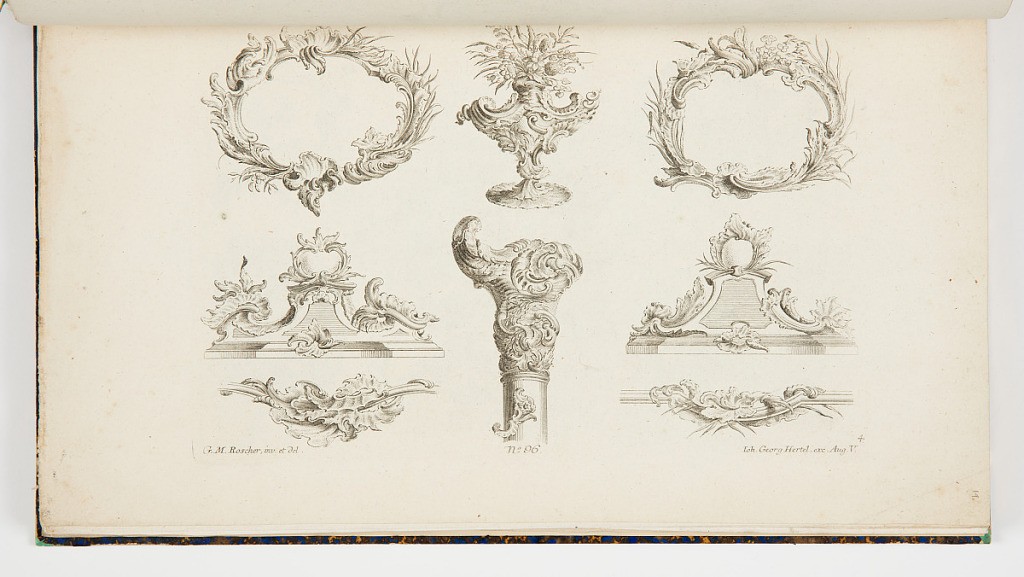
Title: Rocaille Ornament Designs
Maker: Georg Michael Roscher, German, 1700–1775
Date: mid- 18th century
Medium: Etching on off white laid paper
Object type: Print
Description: Rocaille designs for oval frames, capitals, vases, and clasps. The plate is signed and numbered.